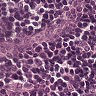
Metastatic tissue present: no